Question: Am breaking my head on this since yesterday (tried various attribute settings, goggled, stackoverflow'ed , et al,... in vain). At last, I decided to post this! I hope am not asking anything dumb! Please pardon me if so! :)
Simple iPhone App that uses Core Plot, Xcode 4.2, iOS 5.0,
Testing using iOS Simulator
: I used the wonderful and DatePlot example from Core Plot site and am plotting (Scatter Plot) dates along the x-axis. am having two plots. It's all plotted fine (thanks to the simple example!); But the distance between each plot (along the x-axis) i.e. the distance between the major ticks is too small ... it's like this :

(Notice that the two red-colored ellipse-plots are so close to each other...that's the current distance between the ticks)
// Set up the axes
CPTXYAxisSet *axisSet = (CPTXYAxisSet *) lineChart.axisSet;
'''
CPTXYAxis *x = axisSet.xAxis;
NSTimeInterval oneDay = 24.0 * 60.0 * 60.0;
x.majorIntervalLength = CPTDecimalFromFloat(oneDay);
x.majorTickLength = 1.0;
// Get a set of custom label for the X Axis
x.axisLabels = [self getXLabelSetForLineChart:x];
x.labelRotation = M_PI / 2;
NSDateFormatter *dateFormatter = [[NSDateFormatter alloc] init];
dateFormatter.dateStyle = kCFDateFormatterShortStyle;
[dateFormatter setTimeZone:[NSTimeZone timeZoneForSecondsFromGMT:0]];
CPTTimeFormatter *timeFormatter = [[CPTTimeFormatter alloc] initWithDateFormatter:dateFormatter];
timeFormatter.referenceDate = today;
x.labelFormatter = timeFormatter;
x.labelingPolicy = CPTAxisLabelingPolicyNone;
'''
Can someone please help!!!
Thanks!
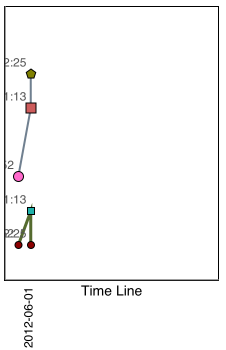
Answer: The 'length' of the plot space 'xRange' is too long. This compresses your data points into a smaller area and leaves unused spaces off to the right.